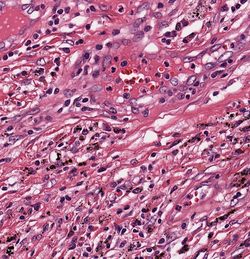
Tumor epithelial tissue: no
Tumor-associated stroma tissue: yes
Normal tissue: no